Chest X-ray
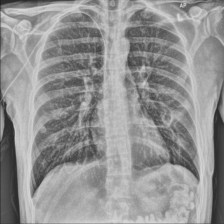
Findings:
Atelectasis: negative
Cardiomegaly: negative
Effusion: negative
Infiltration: negative
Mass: negative
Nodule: positive
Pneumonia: negative
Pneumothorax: negative
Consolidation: negative
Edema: negative
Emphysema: negative
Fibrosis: negative
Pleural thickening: negative
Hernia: negative